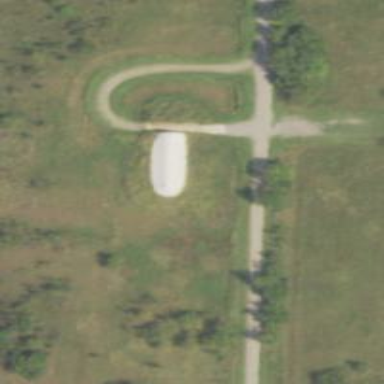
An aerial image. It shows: Military bunker for protection and defense.